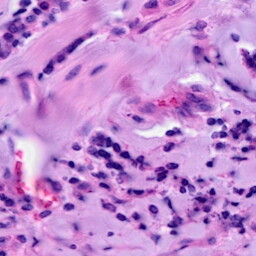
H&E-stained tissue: Breast